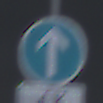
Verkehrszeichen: VorgeschriebeneFahrtrichtungGeradeaus
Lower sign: EinspurigeFahrzeugeFrei4
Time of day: MorningAfternoon
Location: Outdoor (Suburban)
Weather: Overcast
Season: NotSpecified
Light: Natural